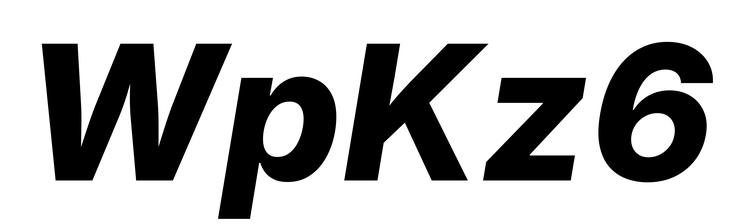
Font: Inter-Italic_ExtraBold_Italic